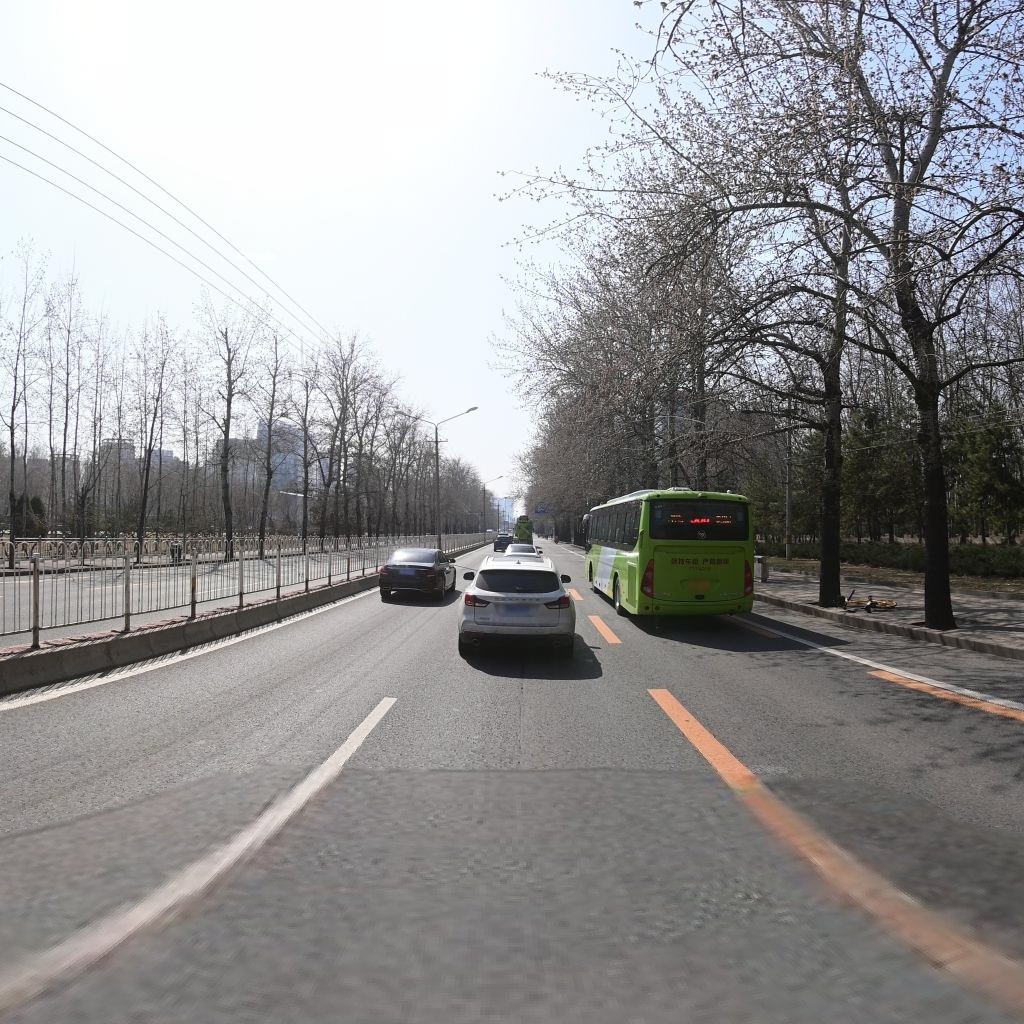
Region: Chaoyang
Road damage annotations: longitudinal patch